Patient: sex F, age 62
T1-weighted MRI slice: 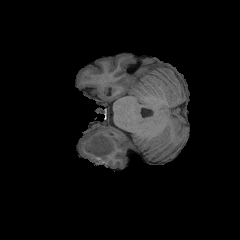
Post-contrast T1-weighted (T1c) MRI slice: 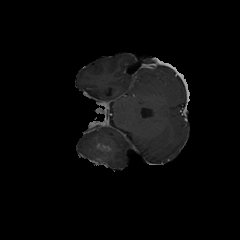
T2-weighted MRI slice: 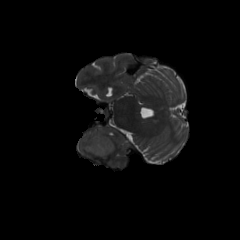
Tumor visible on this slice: yes
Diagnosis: Glioblastoma, IDH-wildtype
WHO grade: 4